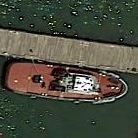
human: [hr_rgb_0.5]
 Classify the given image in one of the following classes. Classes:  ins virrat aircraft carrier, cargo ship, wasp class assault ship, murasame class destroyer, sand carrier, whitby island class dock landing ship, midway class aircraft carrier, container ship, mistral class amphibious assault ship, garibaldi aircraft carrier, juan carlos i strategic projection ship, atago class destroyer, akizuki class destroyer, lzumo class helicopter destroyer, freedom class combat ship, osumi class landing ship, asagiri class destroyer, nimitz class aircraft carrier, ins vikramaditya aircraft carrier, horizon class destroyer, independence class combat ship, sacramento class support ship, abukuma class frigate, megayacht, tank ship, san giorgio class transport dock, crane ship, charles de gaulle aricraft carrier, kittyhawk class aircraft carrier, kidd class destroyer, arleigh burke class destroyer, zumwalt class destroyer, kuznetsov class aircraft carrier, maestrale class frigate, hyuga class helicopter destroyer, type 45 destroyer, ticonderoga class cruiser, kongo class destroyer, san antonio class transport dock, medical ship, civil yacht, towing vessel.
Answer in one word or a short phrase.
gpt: Towing vessel